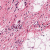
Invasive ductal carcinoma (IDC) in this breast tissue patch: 0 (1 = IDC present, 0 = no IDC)